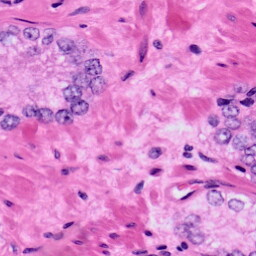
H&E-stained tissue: Prostate